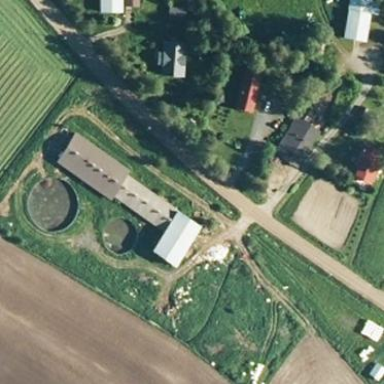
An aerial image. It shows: Farmyard area.